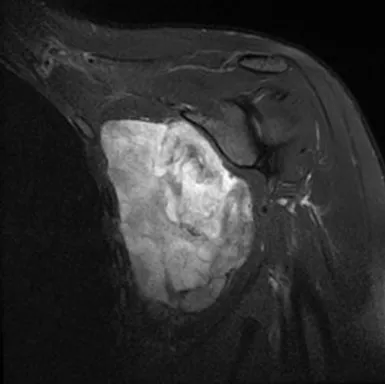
Coronal section DPFS.
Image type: radiology (mri)